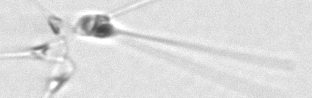
Label: Asterionellopsis_glacialis